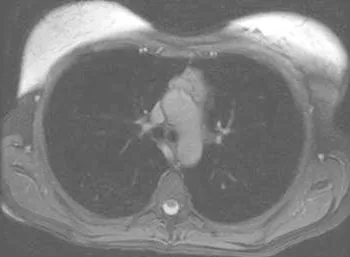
Anterior mediastinal mass.
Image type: radiology (mri)